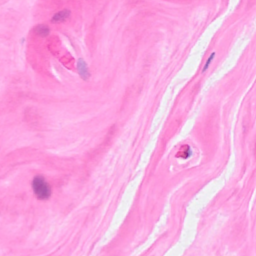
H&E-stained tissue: Breast